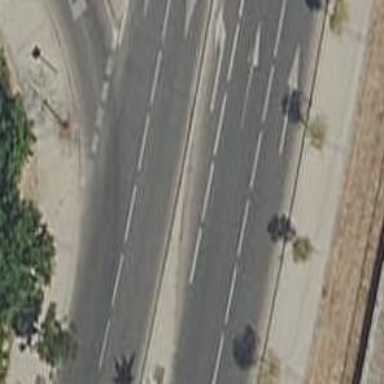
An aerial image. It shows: Kerb barrier.